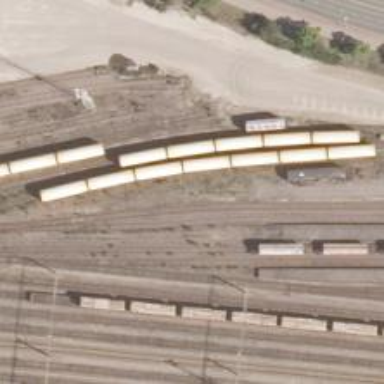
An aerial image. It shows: Rail spur service.